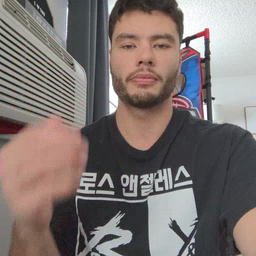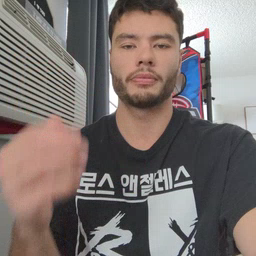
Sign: open